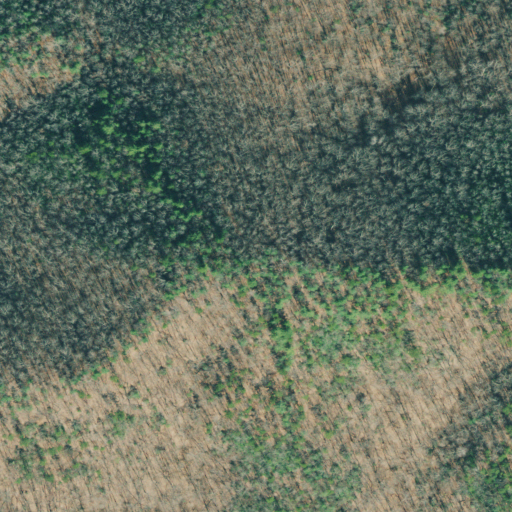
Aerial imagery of mountain in Georgia named Gobblers Knob containing deciduous forest and mixed forest